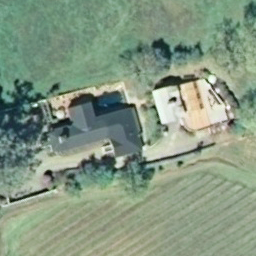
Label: sparseresidential